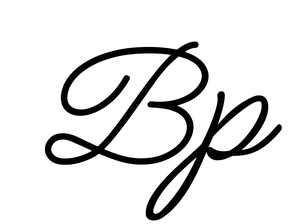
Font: MeowScript-Regular